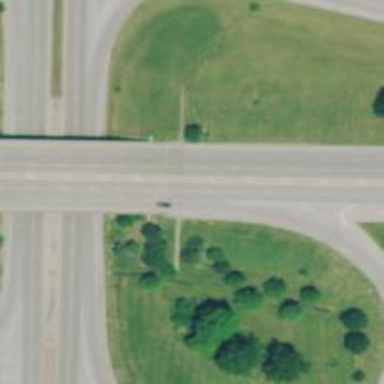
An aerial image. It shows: Trunk highway with expressway features.